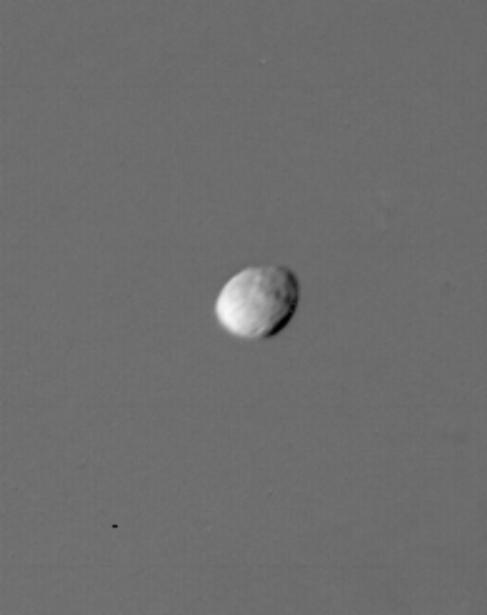
Saturn Satellite 1980S1 Saturn, Voyager